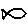
Label: fish